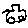
Label: car